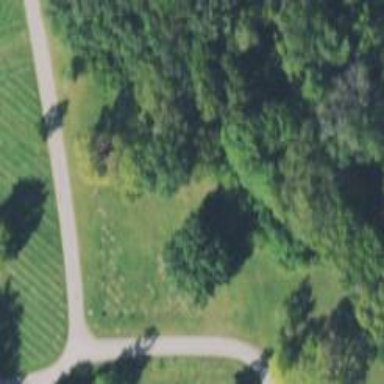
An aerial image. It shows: Cemetery.